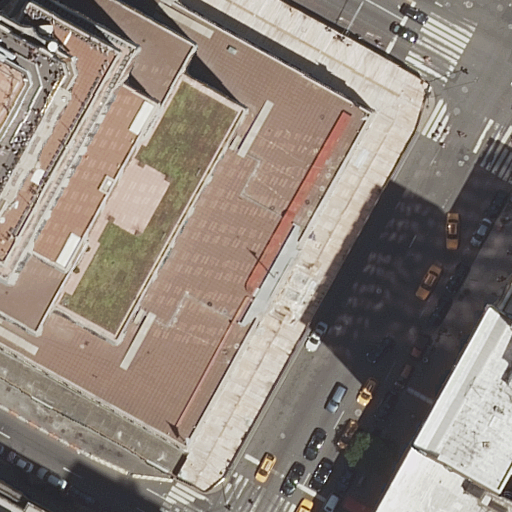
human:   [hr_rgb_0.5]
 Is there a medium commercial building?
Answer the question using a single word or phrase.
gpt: no

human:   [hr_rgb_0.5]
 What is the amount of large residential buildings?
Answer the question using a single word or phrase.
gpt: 0

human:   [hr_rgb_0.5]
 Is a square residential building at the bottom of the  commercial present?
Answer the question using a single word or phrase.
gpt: no

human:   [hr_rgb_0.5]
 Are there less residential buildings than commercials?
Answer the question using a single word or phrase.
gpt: no

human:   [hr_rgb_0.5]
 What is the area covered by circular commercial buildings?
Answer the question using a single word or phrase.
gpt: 0m2

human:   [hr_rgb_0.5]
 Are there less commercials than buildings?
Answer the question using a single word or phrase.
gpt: yes

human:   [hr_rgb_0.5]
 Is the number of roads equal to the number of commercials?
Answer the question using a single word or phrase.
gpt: no

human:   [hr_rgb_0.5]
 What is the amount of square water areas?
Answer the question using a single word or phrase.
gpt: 0

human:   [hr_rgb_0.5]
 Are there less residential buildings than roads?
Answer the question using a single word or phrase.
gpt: yes

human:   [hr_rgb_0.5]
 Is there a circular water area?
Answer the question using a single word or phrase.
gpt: no

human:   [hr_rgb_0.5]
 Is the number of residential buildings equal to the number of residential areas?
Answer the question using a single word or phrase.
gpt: no

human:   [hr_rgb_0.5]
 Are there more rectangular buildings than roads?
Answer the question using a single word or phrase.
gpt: no

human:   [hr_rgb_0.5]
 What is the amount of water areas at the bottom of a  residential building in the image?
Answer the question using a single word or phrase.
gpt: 0

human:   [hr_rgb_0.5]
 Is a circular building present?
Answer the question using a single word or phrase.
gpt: no

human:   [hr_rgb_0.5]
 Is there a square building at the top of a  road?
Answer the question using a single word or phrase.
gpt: no

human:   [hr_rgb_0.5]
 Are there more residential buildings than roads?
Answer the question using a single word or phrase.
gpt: no

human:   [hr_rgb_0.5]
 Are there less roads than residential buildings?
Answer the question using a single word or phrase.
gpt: no

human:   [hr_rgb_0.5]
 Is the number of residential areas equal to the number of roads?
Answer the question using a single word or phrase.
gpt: no

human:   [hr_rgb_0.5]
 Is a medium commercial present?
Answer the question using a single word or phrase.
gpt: no

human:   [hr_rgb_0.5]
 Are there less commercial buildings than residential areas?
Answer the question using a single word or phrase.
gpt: yes

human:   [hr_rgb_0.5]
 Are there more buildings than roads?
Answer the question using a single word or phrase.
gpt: no

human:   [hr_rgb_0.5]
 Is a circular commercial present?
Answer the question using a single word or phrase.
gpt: no

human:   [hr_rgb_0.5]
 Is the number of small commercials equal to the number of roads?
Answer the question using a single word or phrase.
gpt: no

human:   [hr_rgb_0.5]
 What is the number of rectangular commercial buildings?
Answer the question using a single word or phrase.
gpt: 0

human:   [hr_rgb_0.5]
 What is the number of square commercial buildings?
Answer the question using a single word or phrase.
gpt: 0

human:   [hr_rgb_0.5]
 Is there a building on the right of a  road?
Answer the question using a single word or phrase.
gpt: yes

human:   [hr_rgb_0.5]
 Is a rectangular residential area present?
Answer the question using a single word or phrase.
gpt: yes

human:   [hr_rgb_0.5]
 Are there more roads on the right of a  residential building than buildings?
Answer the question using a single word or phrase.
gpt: no

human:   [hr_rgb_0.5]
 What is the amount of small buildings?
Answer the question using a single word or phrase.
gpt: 2

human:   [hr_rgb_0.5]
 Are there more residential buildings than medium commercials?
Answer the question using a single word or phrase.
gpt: yes

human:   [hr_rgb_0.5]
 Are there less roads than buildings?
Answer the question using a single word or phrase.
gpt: no

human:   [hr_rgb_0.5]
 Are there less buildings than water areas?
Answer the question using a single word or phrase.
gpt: no

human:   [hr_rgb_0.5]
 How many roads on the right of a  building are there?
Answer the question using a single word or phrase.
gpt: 4

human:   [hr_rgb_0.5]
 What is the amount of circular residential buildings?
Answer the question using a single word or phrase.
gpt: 0

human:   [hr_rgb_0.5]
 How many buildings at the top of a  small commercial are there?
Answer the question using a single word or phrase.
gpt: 0

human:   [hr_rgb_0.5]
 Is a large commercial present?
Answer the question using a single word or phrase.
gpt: yes